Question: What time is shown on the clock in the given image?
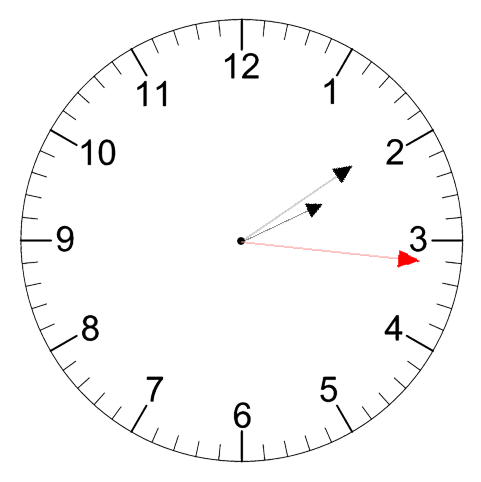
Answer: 02:09:16